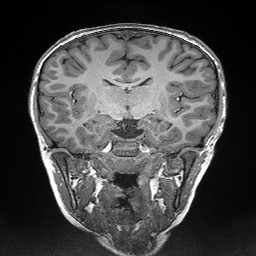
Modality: T1w
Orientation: sagittal
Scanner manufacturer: siemens
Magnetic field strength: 3 T
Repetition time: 2.3 s
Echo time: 0.00298 s